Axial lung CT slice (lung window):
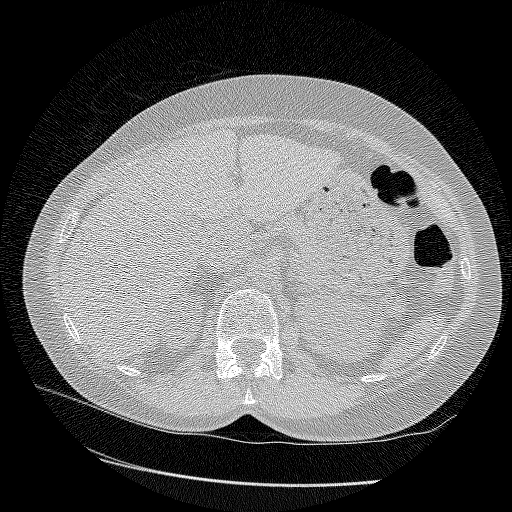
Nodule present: no